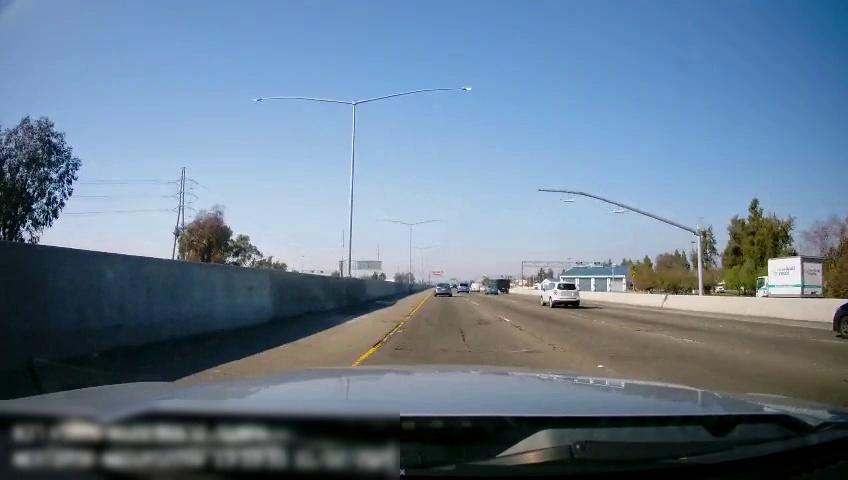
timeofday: Day
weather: Sunny
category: Drivable Space
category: Vehicles | Car
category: Vehicles | SUV
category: Vehicles | Car
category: Vehicles | SUV
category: Vehicles | Other LV
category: Vehicles | Other LV
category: Vehicles | Car
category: Vehicles | Other LV
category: Lanes | Alternate Lane
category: Lanes | Current Lane
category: Lanes | Alternate Lane